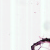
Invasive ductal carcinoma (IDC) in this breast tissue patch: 0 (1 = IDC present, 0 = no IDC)